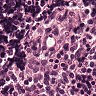
Metastatic tissue present: no